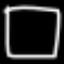
Label: square